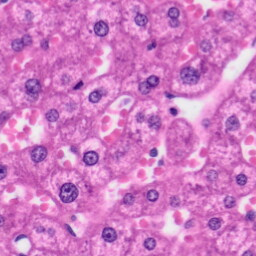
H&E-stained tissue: Liver